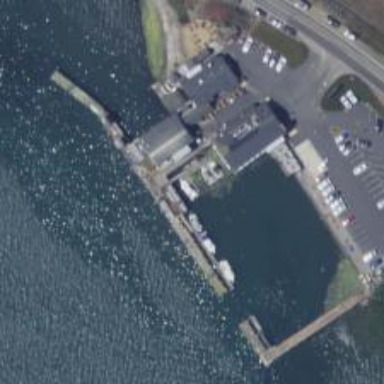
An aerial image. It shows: Man-made pier.